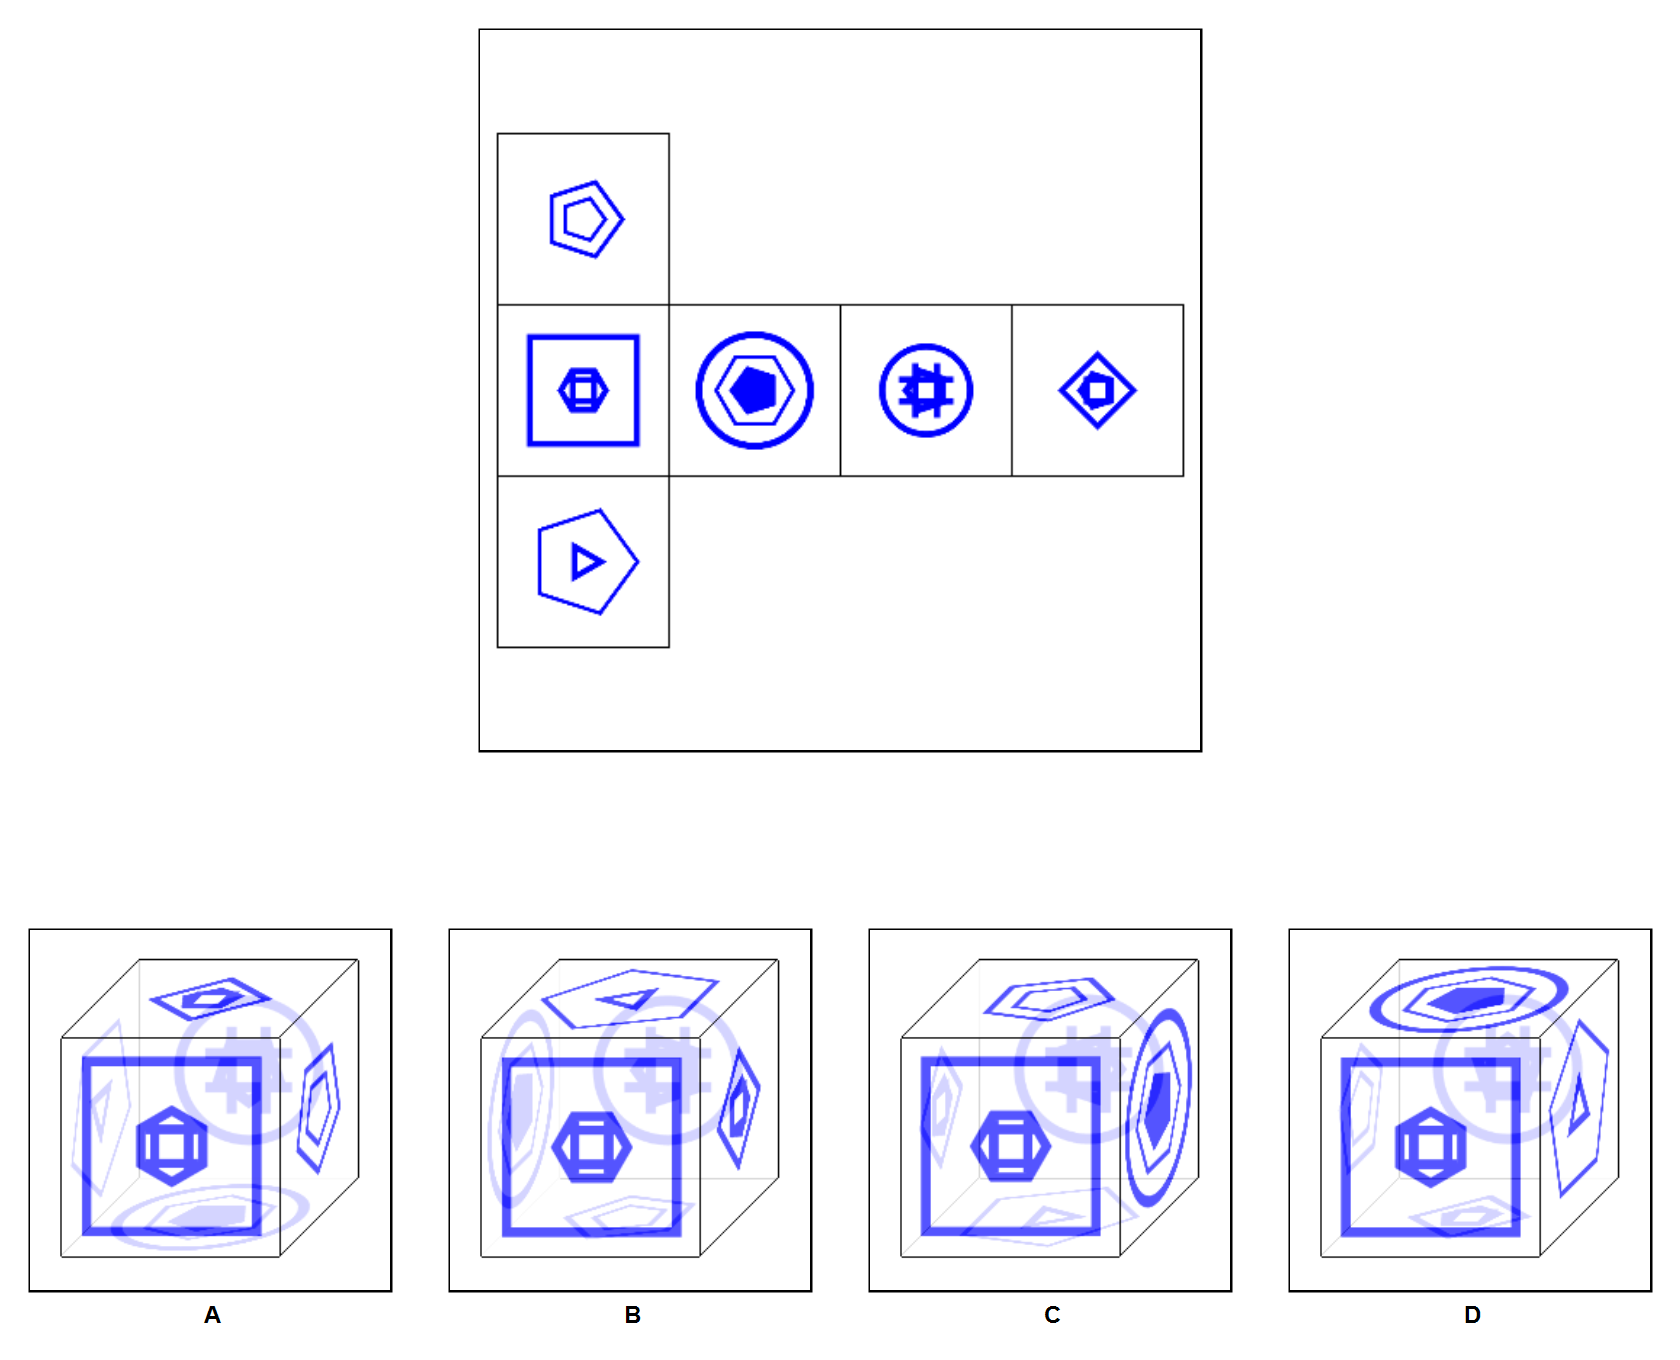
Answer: A